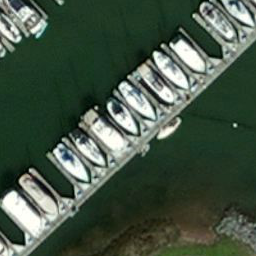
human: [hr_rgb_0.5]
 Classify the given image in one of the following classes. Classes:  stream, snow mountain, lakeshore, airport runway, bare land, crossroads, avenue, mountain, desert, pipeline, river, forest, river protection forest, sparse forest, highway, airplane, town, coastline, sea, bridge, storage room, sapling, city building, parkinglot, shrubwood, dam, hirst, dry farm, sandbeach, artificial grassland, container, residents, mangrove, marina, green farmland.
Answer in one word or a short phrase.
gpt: marina